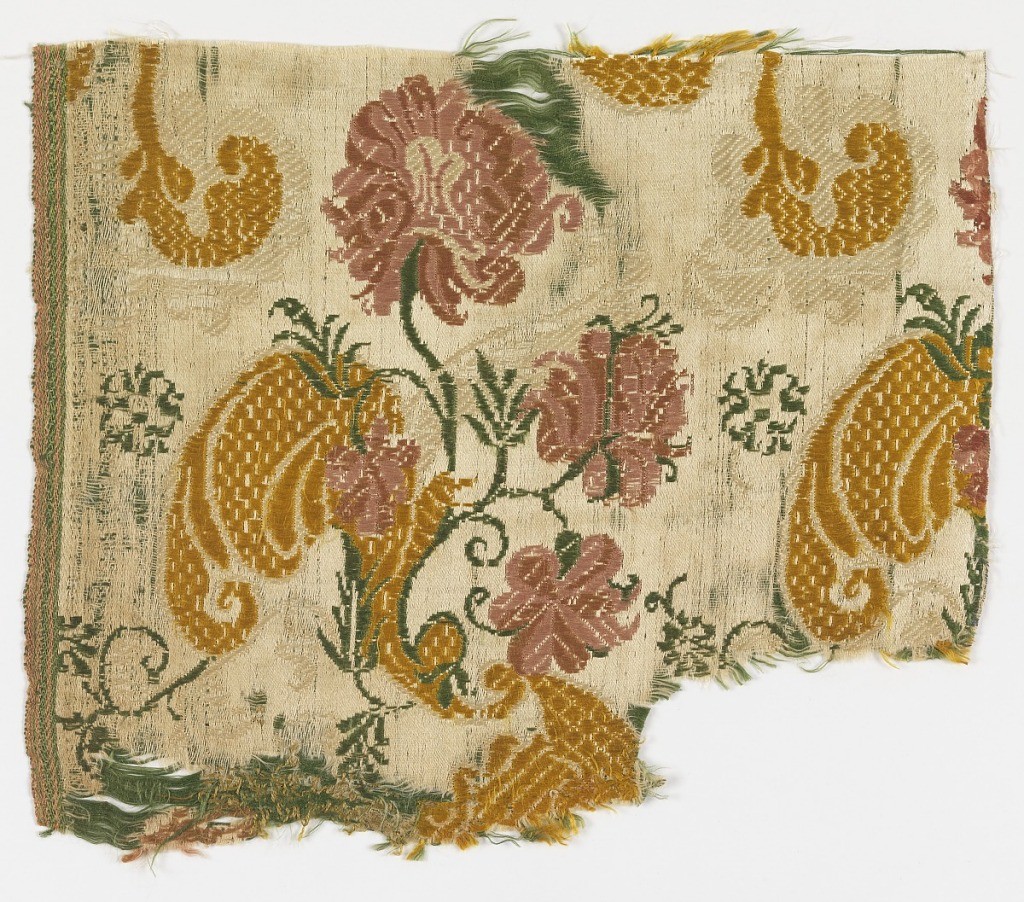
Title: Fragment
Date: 17th century
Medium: silk Technique: satin weave with continuous and discontinuous supplementary weft patterning (brocaded)
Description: White satin ground with design of floral sprays repeated in horizontal rows. Green and white continuous supplementary wefts form part of the design, with yellow and rose brocading.